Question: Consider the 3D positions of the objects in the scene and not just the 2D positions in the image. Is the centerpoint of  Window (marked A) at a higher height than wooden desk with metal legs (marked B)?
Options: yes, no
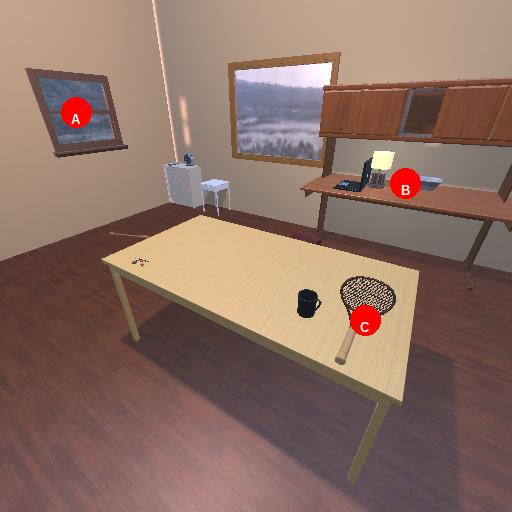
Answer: yes